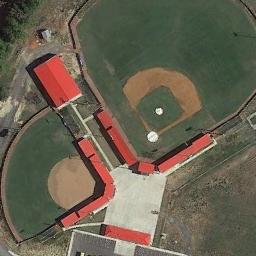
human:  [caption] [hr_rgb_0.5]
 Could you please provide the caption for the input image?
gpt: Two baseball diamonds next to some red buildings while a parking lot and the open area beside .

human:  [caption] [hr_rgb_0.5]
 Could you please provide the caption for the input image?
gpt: There are two baseball diamonds in the grass surrounded by the houses .

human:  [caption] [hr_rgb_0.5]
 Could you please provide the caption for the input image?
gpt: There is a filthy path by the baseball field .

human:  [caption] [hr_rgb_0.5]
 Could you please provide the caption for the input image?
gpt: A big baseball diamond and a small baseball diamond are next to some red buildings .

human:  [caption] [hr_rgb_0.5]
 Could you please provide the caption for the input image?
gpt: Many of the red buildings are between two baseball diamonds .